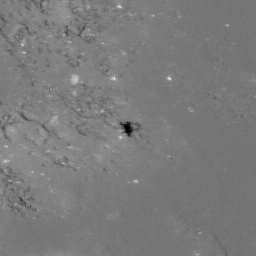
Pit: Lalande 12
Host crater: Lalande
Host type: impact_melt
Lunar coordinates: latitude -4.427, longitude 351.444